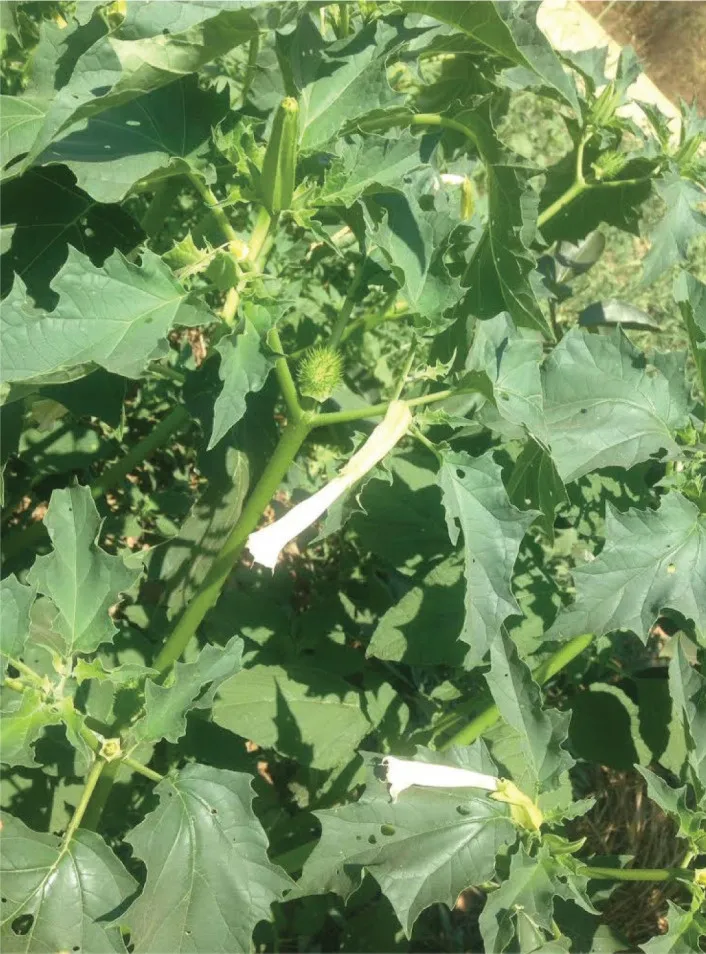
Angel's trumpet.
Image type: radiology (ct)